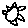
Label: sun